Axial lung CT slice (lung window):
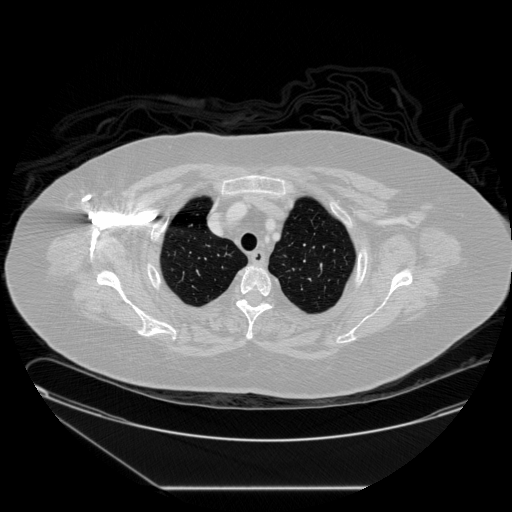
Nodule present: no